Question: I am using the AChartEngine library to draw bar charts. What I need is for all bars to be in one color and only one bar to be in a different color.
What I have tried is having two XYSeries with one containing 0's.
This displays a gap between the bars as follows:
Could someone please tell me how do I achieve a continuous sequence of bars with just one with a different color?
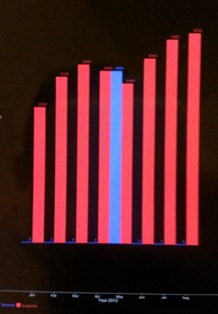
Answer: Well I modified the source code to finally achieve this.
I modified the draw method of XYChart. I added colors for each bar. I found out which bar is in the center of the screen and added a different color for it.
The 'drawSeries' method in BarChart also has to be modified to set the paint color for the lines.